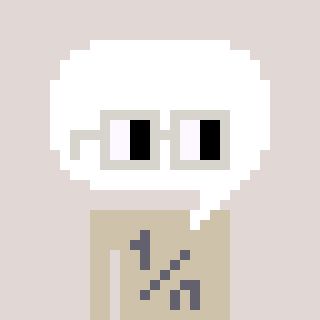
a pixel art character with square light gray glasses, a speech bubble-shaped head and a bege-colored body on a warm background